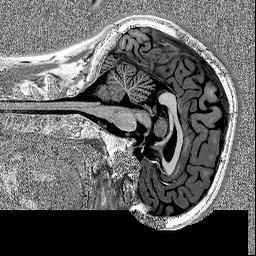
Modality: MP2RAGE
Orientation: sagittal
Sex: male